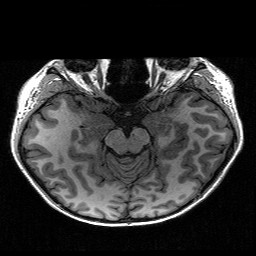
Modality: T1w
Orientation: coronal